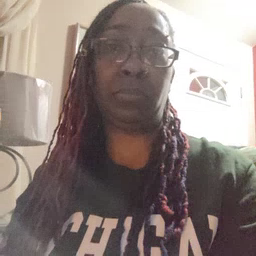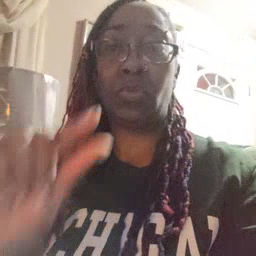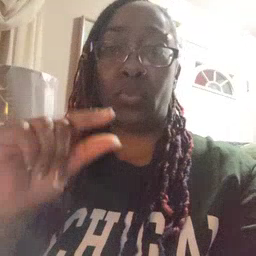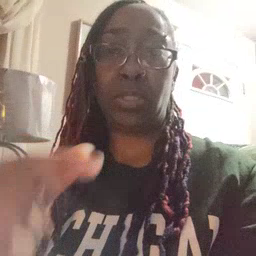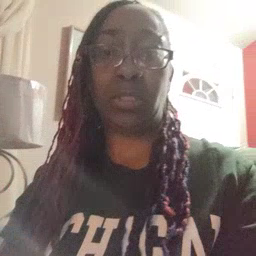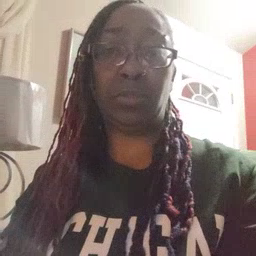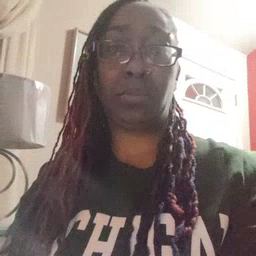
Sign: green